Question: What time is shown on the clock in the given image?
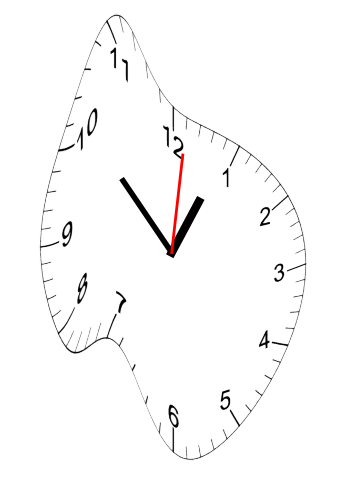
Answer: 12:52:01